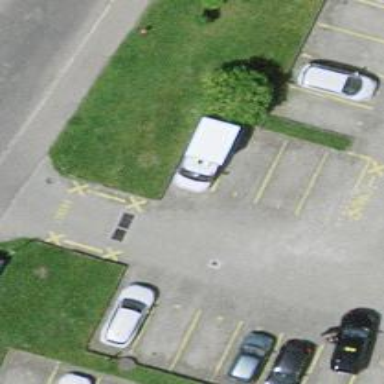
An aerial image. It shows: Group of garages.